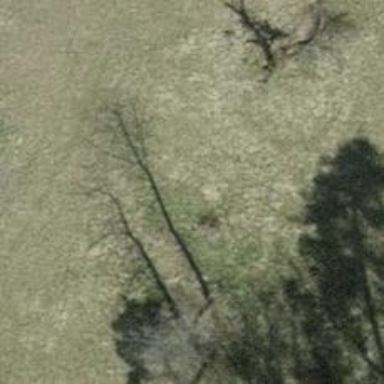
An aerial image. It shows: Single tag "natural: tree."